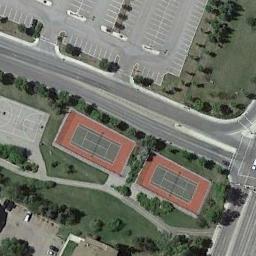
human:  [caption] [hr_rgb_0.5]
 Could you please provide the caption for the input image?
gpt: A row of trees is planted around the tennis court .

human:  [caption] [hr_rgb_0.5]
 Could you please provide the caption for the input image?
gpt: Many trees are near the tennis courts .

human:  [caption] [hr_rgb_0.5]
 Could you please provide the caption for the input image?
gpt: The tennis court is on the grass next to some trees and parking lot .

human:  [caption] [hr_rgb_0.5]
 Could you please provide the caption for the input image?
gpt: A road separates the tennis court from the parking lot with some trees next to it .

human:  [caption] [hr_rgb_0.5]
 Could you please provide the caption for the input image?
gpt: There are some green trees around the tennis court .